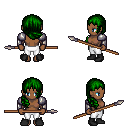
a pixel art fantasy rpg character, female body template, human, dark skin, steel arm armor, white pants, green right-swept hairstyle, black shoes, spear, four views (front, back, left, right), 2x2 character sprite sheet, small pixel art, hard edges, no anti-aliasing